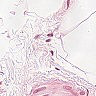
Metastatic tissue present: no